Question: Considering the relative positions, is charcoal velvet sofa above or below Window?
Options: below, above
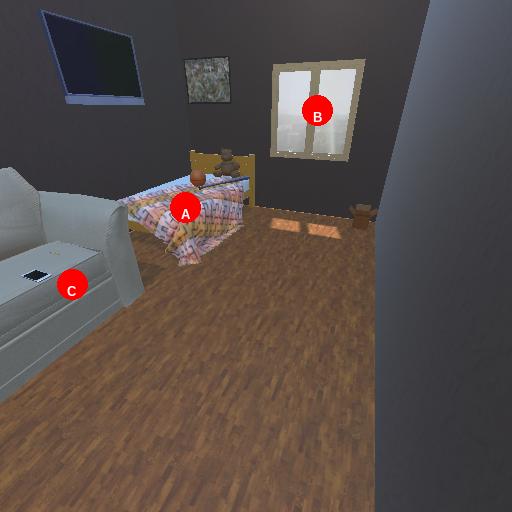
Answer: below